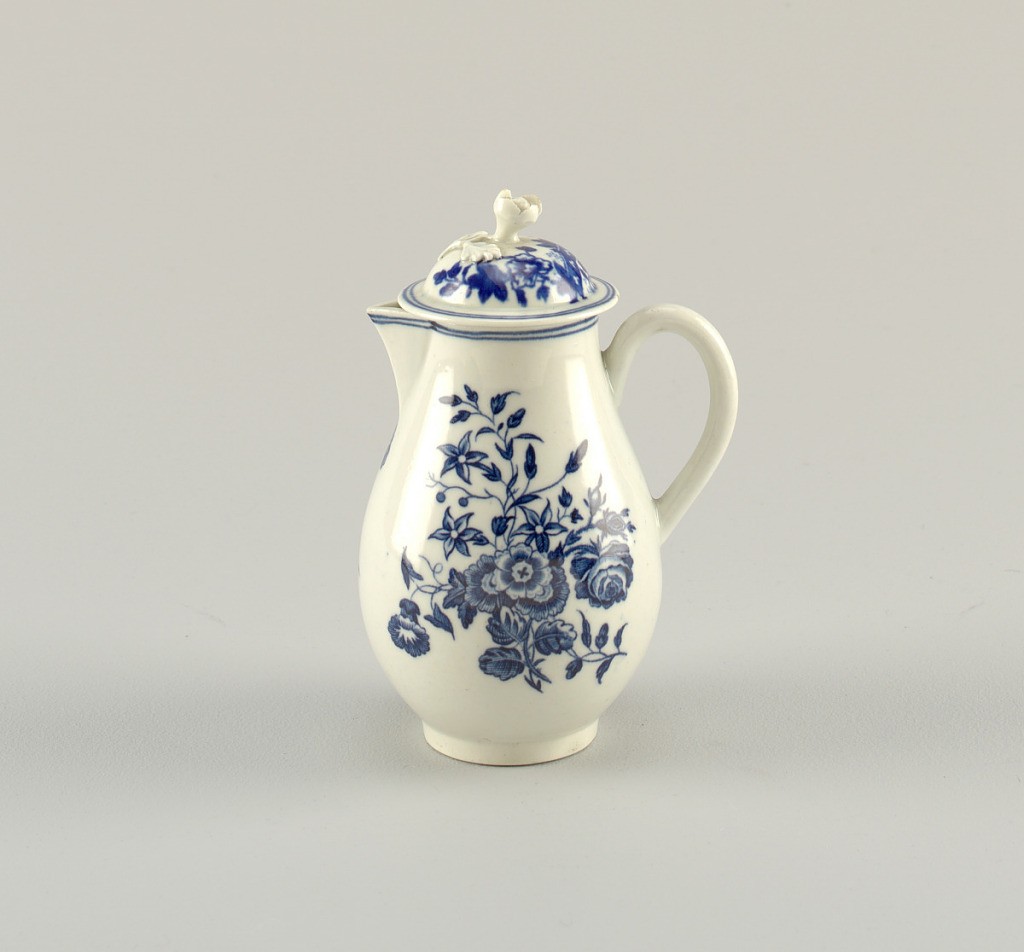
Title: Covered Milk Jug
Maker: Royal Worcester, English, established 1751
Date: ca. 1770
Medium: soft paste porcelain, vitreous enamel
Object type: milk jug
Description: Pear-shaped, on cylindrical foot, with v-shaped lip and plain loop handle. Circular flat domed cover with applied flower in the round attached to stem and foliage in relief. Decoration of floral sprays and butterflies.